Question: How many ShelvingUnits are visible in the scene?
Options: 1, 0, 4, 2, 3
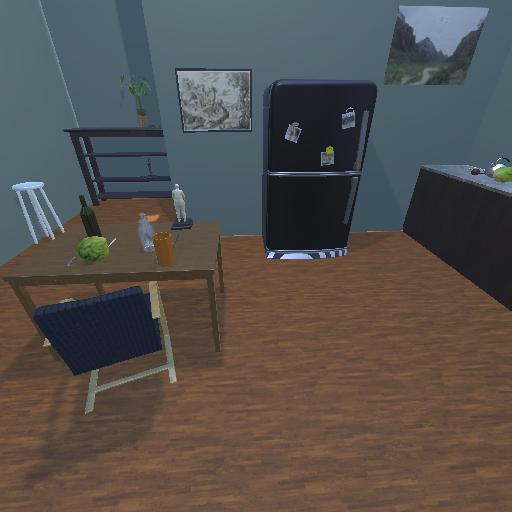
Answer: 1